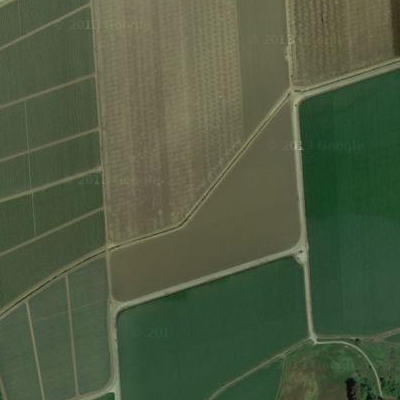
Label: bField